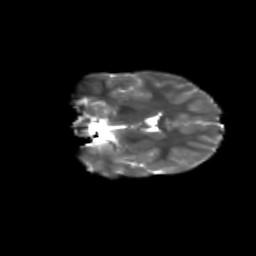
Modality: T2w
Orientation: coronal
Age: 9
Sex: female
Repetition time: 9.512 s
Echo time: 0.089 s